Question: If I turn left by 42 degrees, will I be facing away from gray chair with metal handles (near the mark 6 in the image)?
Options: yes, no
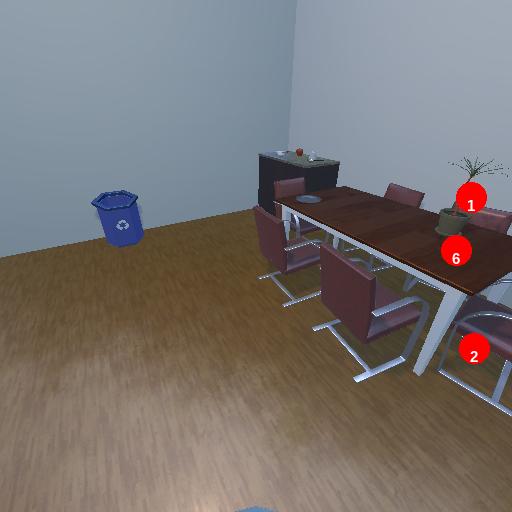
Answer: yes